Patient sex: F
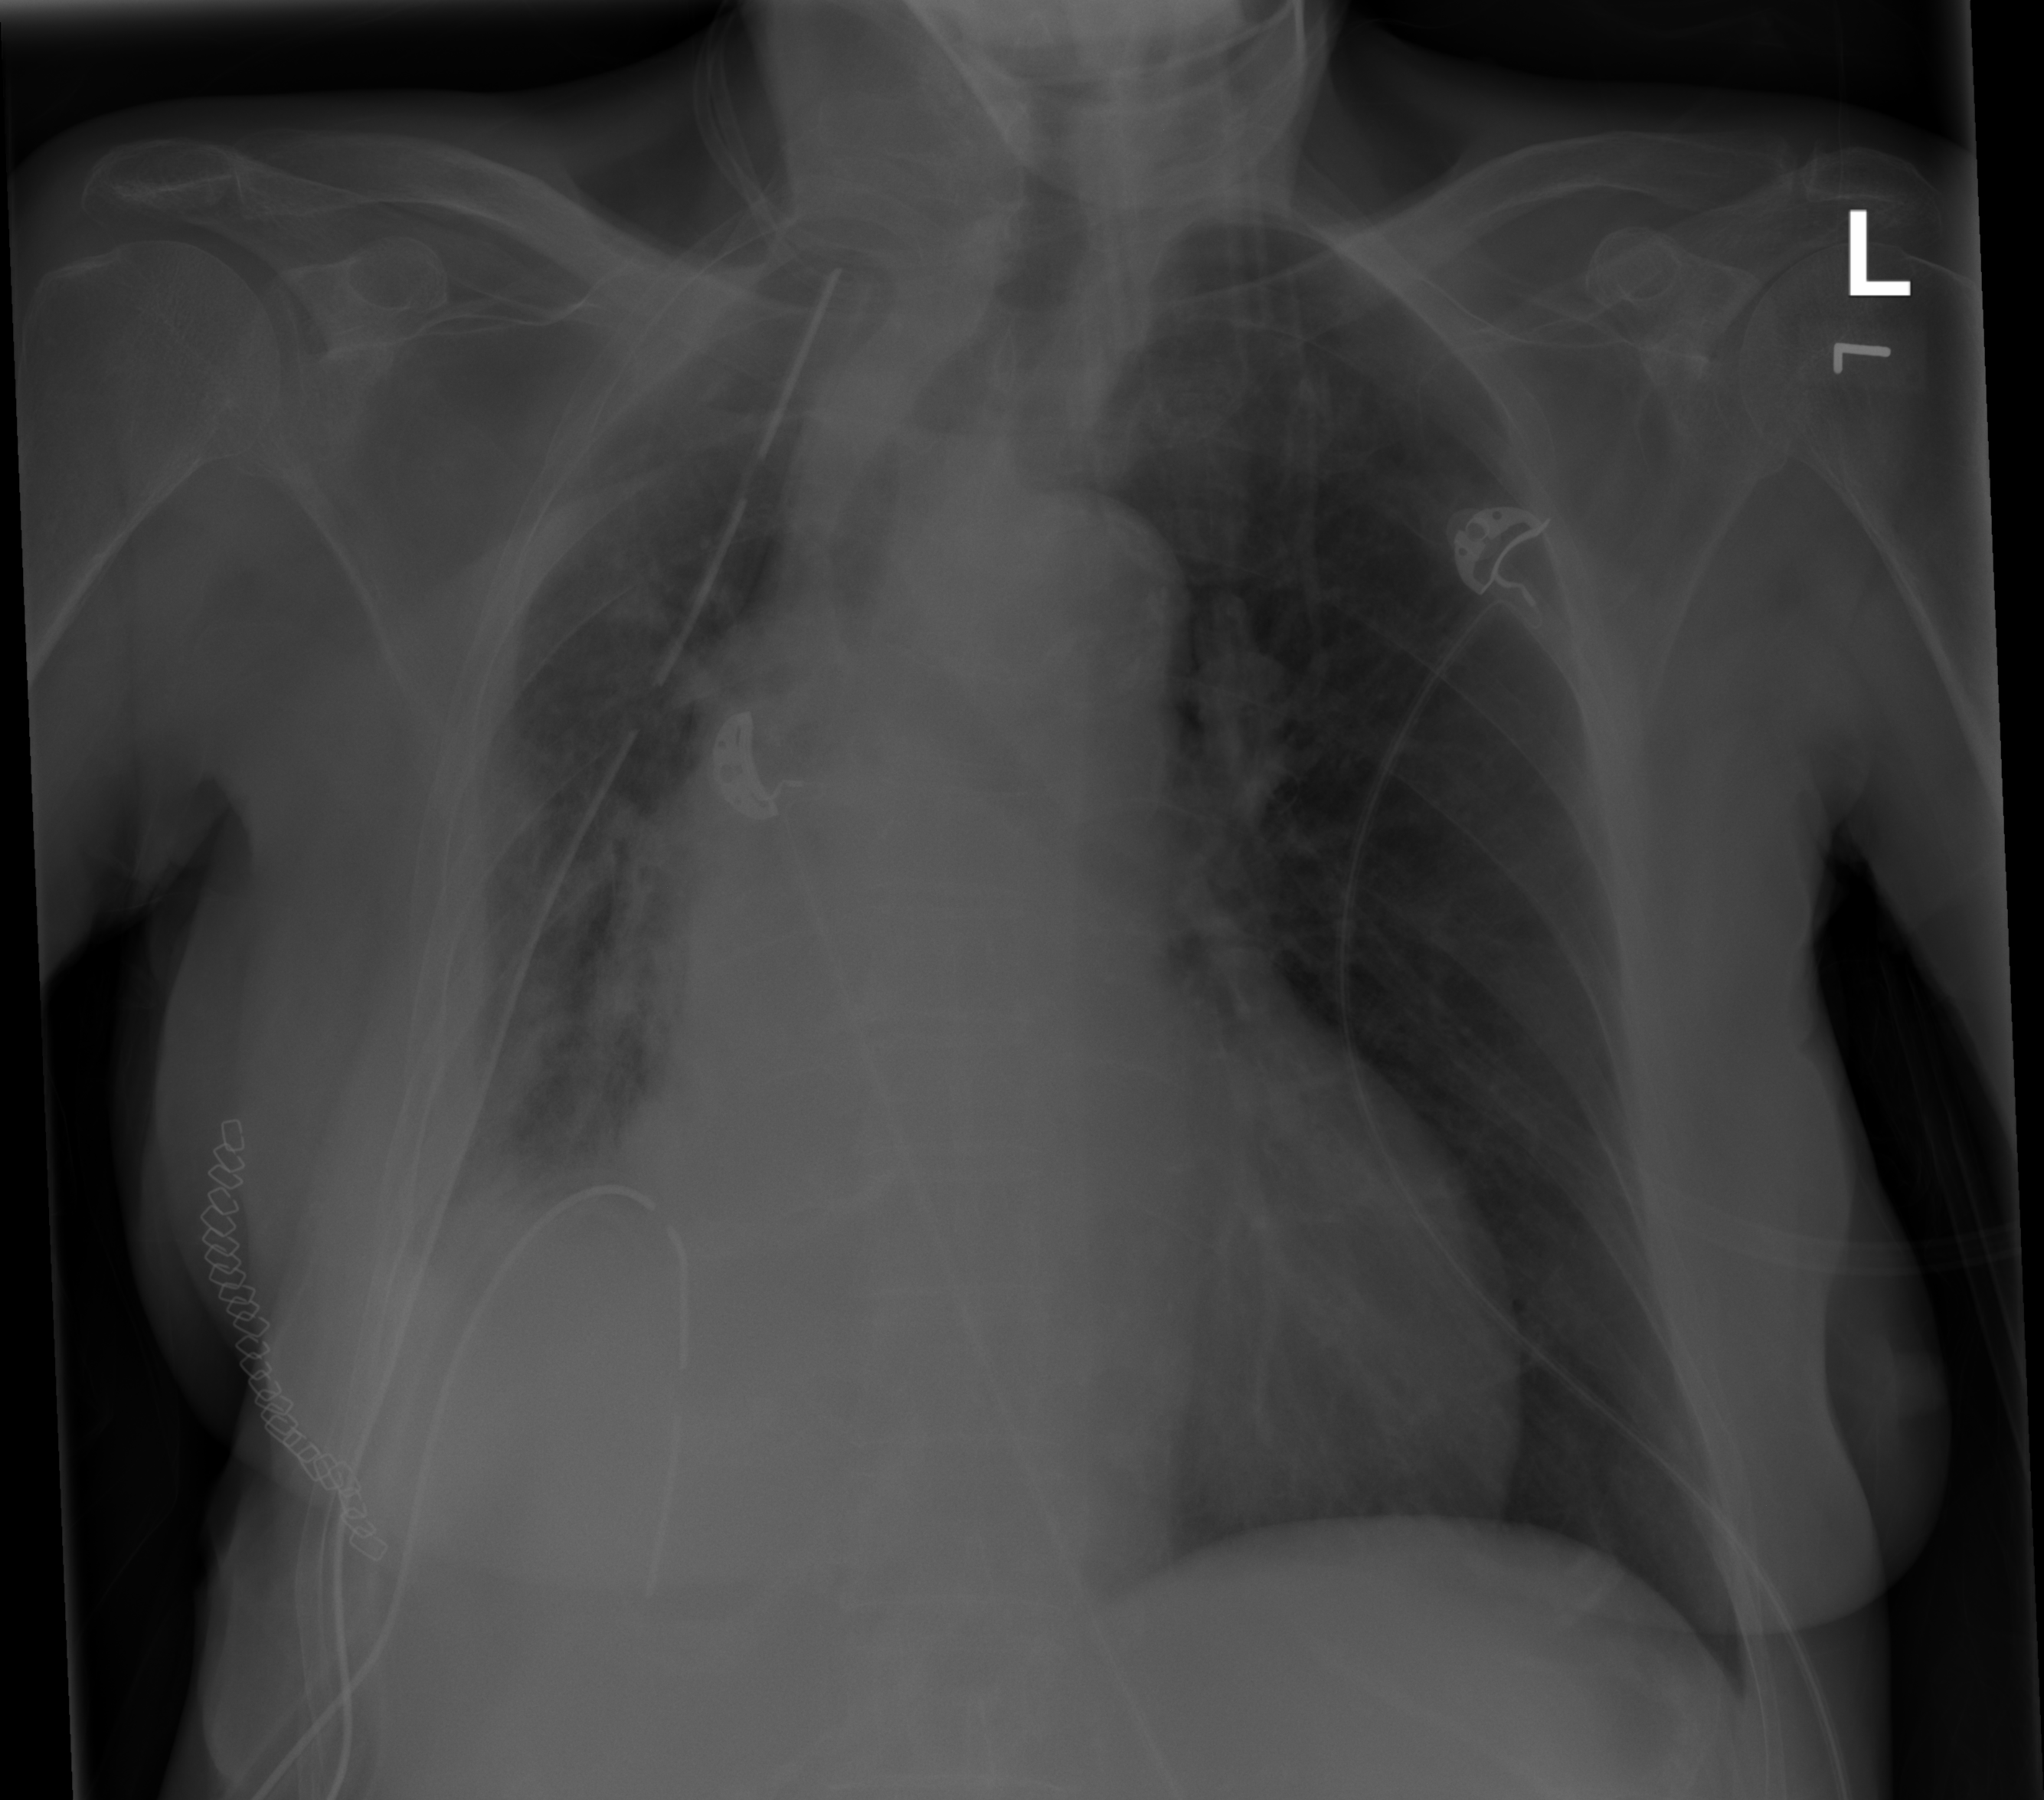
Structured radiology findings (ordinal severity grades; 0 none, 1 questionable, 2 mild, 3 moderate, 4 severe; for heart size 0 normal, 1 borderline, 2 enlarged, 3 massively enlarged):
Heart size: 2
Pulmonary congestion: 0
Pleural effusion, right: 2
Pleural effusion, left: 0
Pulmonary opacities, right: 2
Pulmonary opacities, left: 0
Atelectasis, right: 2
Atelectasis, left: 0